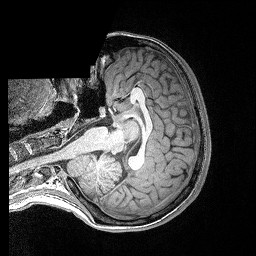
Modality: T1w
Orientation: axial
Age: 23
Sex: female
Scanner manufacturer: siemens
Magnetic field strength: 3 T
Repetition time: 2.4 s
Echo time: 0.03 s